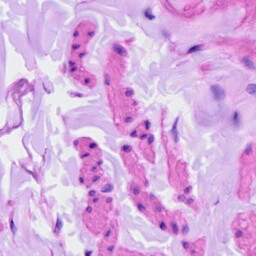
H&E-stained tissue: Ovarian